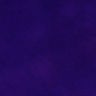
Metastatic tissue present: no